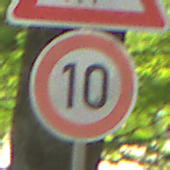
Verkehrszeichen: Geschwindigkeit10
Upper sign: ReiterLinks
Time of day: MorningAfternoon
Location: Outdoor (RoadRail)
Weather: Clear
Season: NotSpecified
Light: Natural